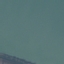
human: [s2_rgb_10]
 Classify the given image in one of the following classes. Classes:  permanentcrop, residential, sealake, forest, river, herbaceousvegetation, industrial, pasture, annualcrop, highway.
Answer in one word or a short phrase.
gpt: SeaLake